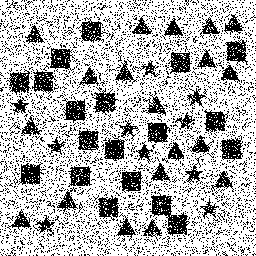
Squares: 19
Triangles: 19
Stars: 10
Total shapes: 48